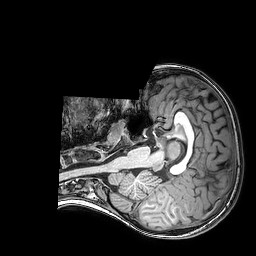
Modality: T1w
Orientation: axial
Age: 7
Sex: male
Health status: healthy